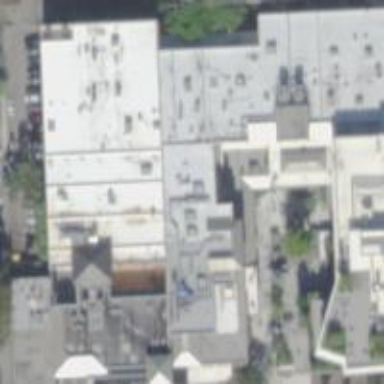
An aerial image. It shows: Cinema.